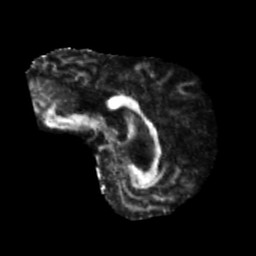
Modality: FA
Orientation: sagittal
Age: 46
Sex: female
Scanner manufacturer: siemens
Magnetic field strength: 3 T
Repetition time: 5.25 s
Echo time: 0.08 s